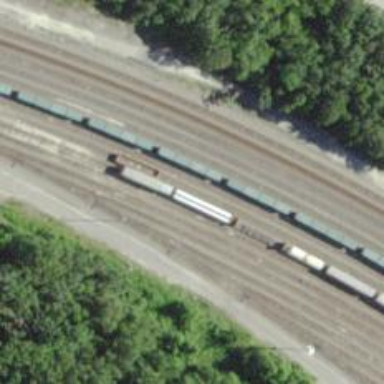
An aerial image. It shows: Railway yard in service.